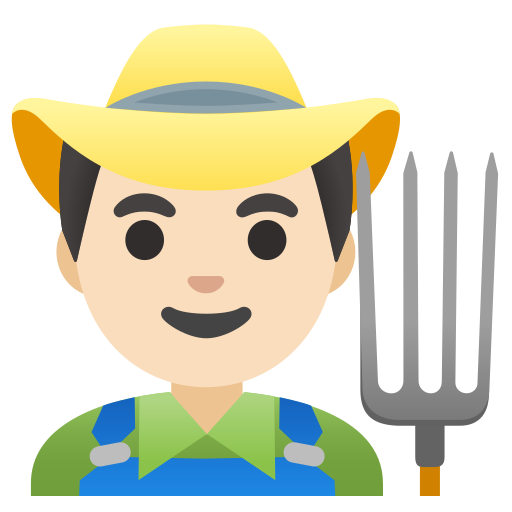
Emoji: 👨🏻‍🌾